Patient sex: F
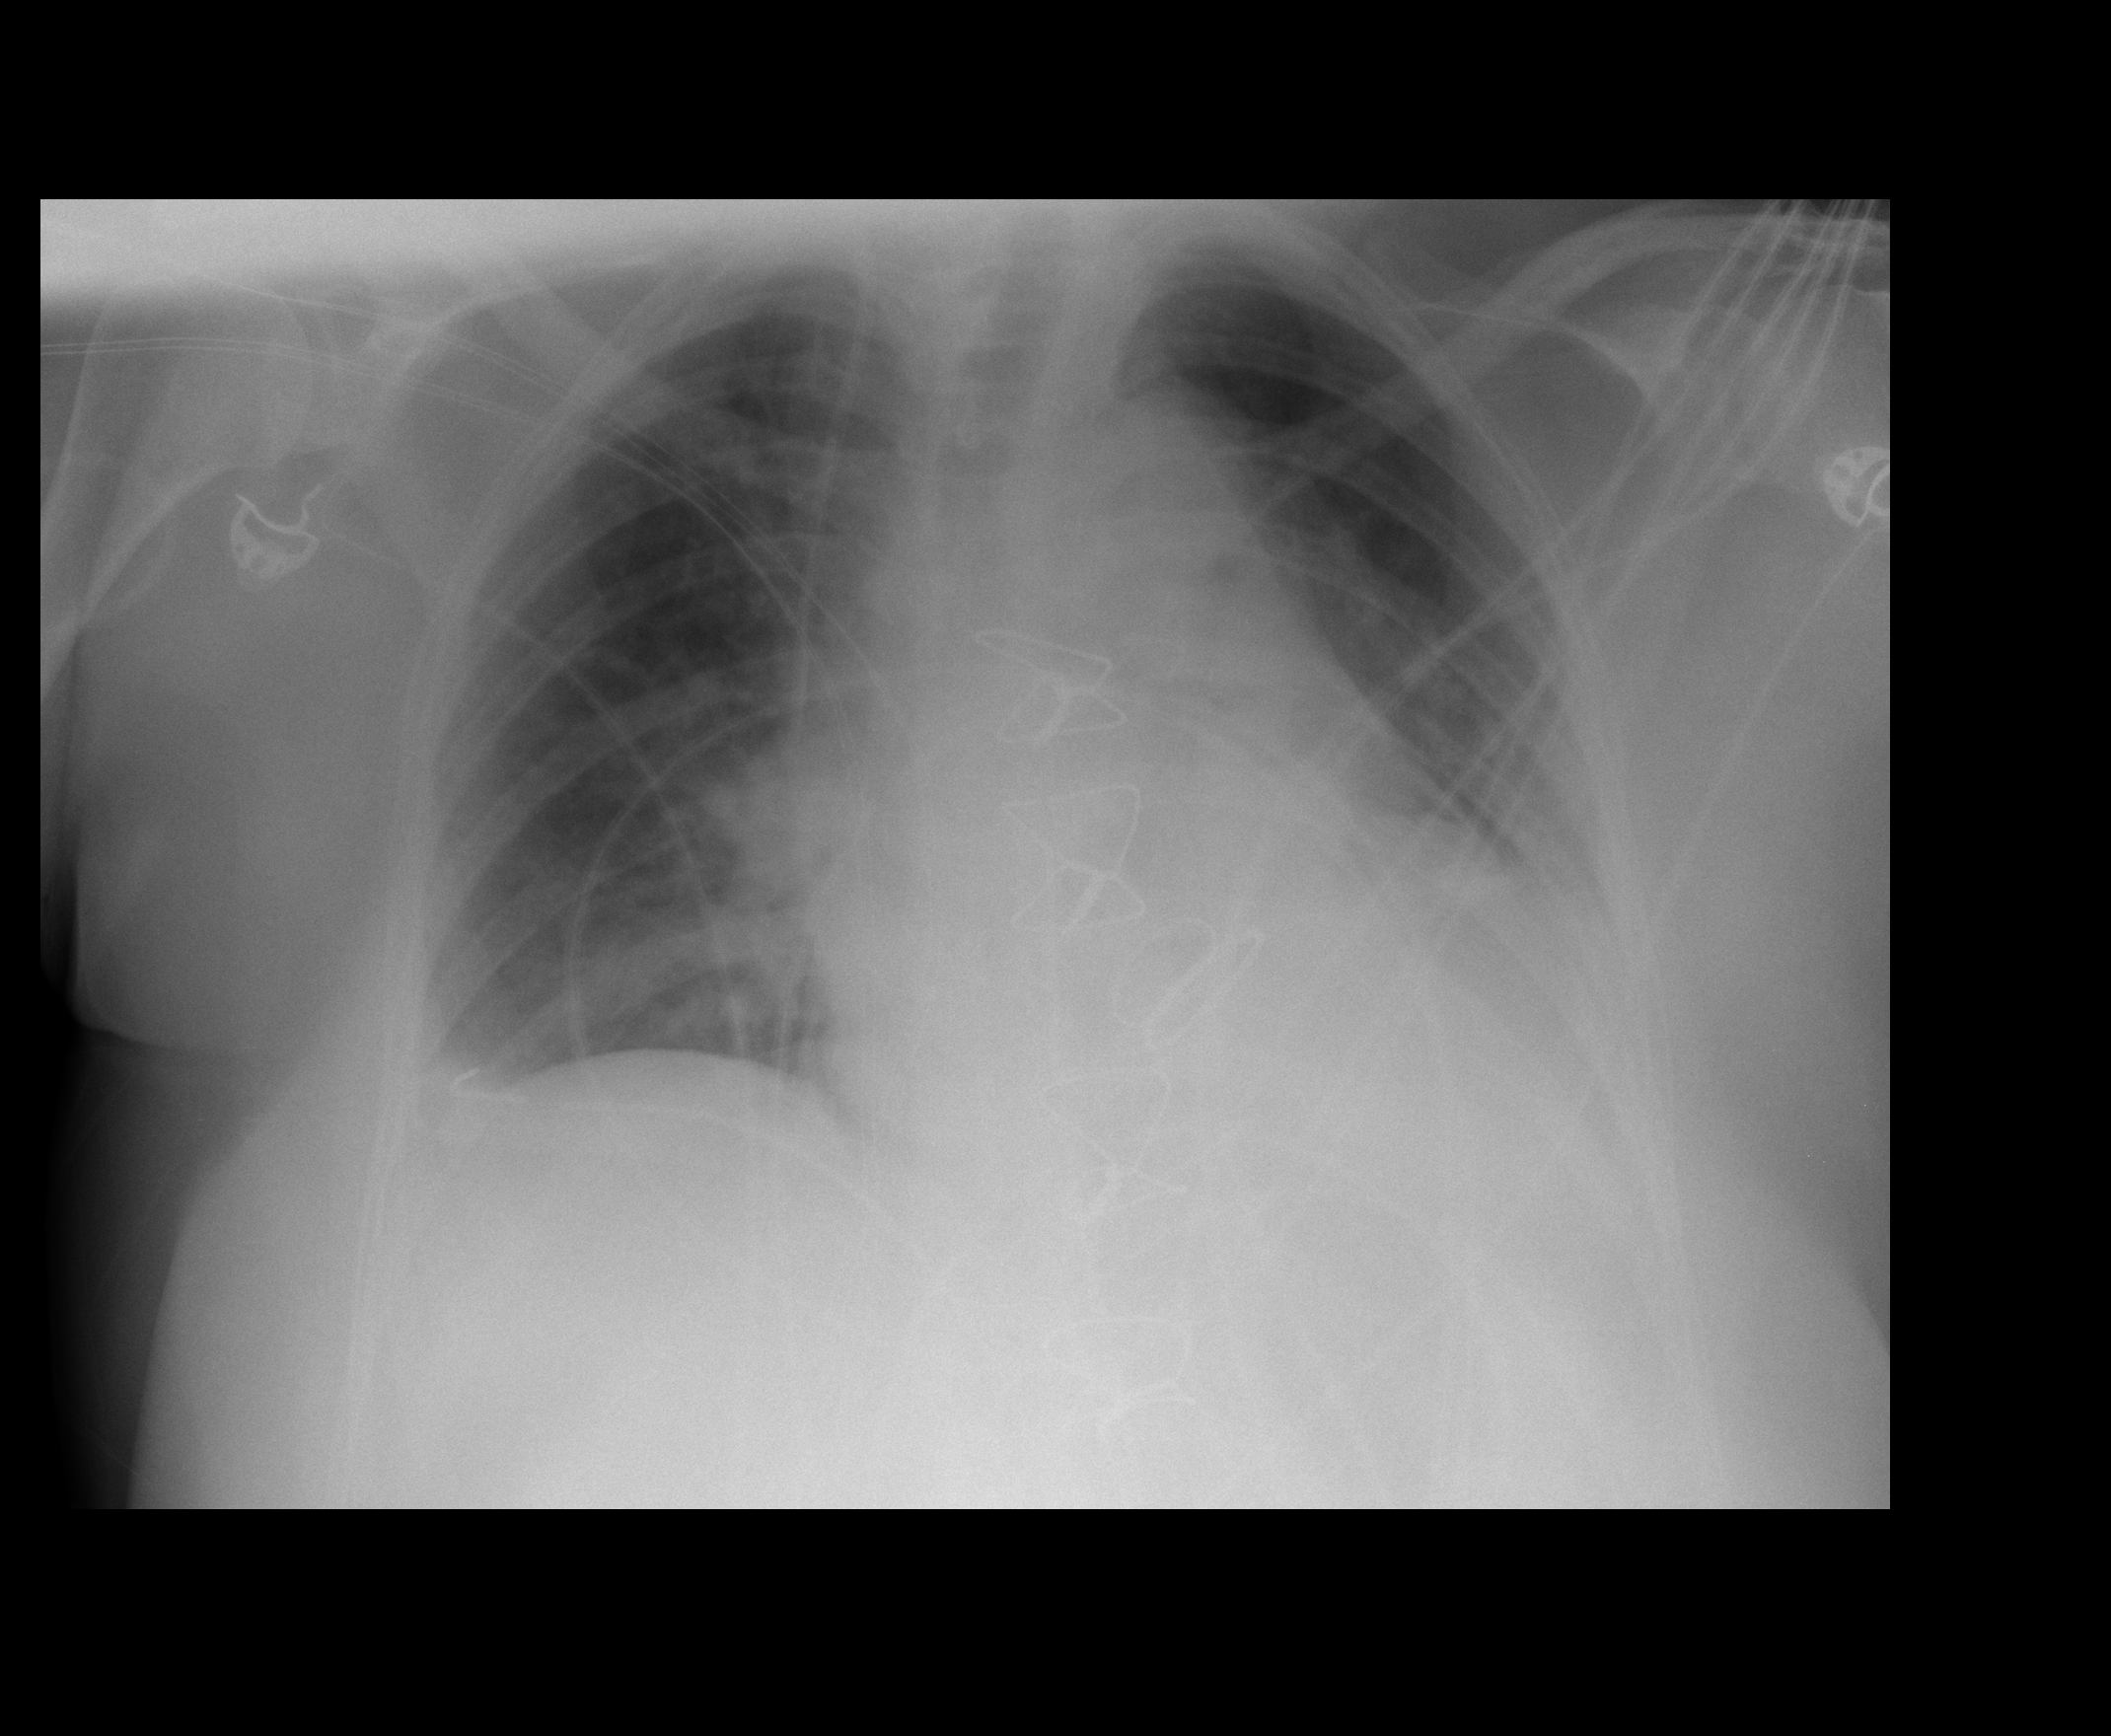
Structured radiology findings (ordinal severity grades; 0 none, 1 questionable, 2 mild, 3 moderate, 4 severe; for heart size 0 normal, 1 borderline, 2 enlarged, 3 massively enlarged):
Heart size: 2
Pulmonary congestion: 2
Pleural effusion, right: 1
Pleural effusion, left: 2
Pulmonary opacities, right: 0
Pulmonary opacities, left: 0
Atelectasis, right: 0
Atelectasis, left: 2